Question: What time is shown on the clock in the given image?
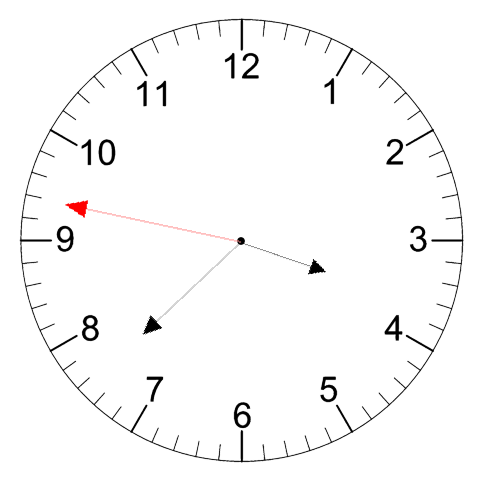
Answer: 03:37:47